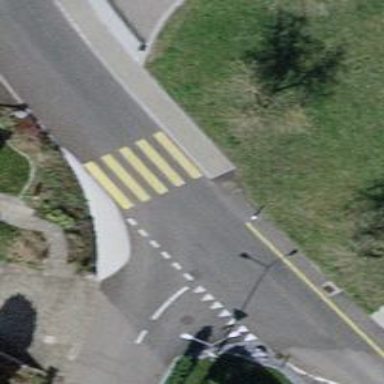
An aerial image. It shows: Marked crossing on the road.